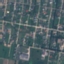
Label: Residential